Question: Is there any way to change the color of achartengine line graph's line point programmatically based on the y-axis values (i.e, if the value is above 199 then orange or if it is less than 100 then red).
Here is my code,
'''
XYSeriesRenderer renderer2 = new XYSeriesRenderer();
renderer2.setLineWidth(1.5f);
renderer2.setColor(Color.RED);
renderer2.setPointStyle(PointStyle.SQUARE);
renderer2.setFillPoints(true);
mRenderer.addSeriesRenderer(renderer2);
'''
but in the above i can not give different color for line point it takes the line color.
also I have attached my resulted graph in which I need to changes

Thanks in advance
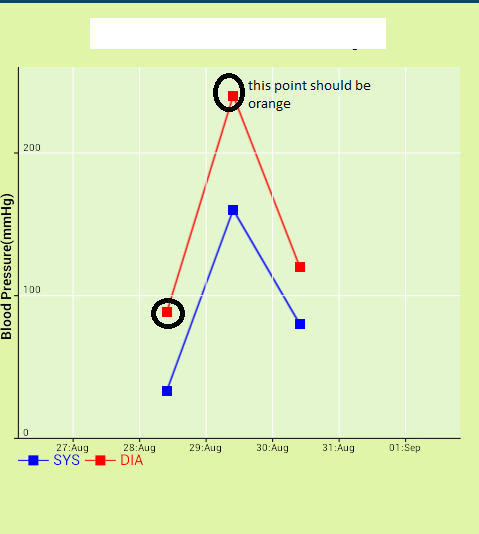
Answer: You could create another series that would only contain the points that must be orange and add the series after the other line series.